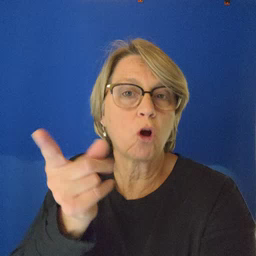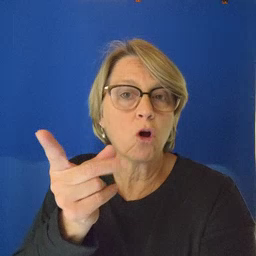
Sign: dog